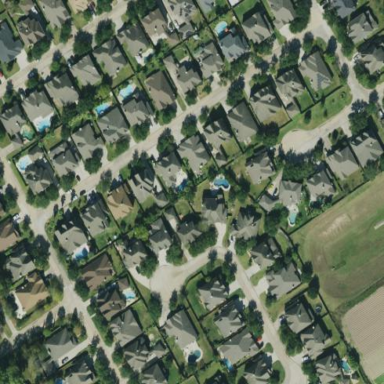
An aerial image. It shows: Residential area composed of single-family homes.